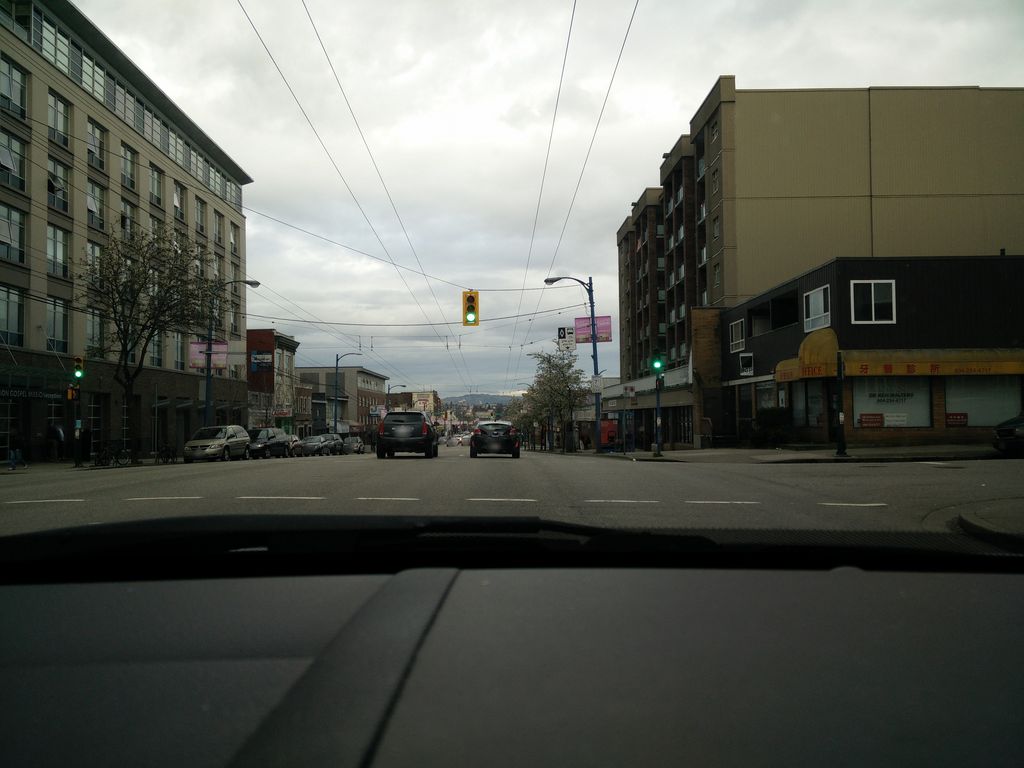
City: vancouver